Question: I know that the title is not clear! But keep reading and if you can make a better title, then edit it :)
I have the following lines of code:
'''
List<Headline> headlines = new ArrayList<>();
String openingTag = "<NEWS>";
String closingTag = "</NEWS>";
while(xml.contains(openingTag) && xml.contains(closingTag)) {
String partialXml;
partialXml = new String(xml.substring(xml.indexOf(openingTag), xml.indexOf(closingTag) + closingTag.length()));
// Remove what I have stored in another variable using substring. But
// substring uses the same backing array as xml, so is it going to be
// removed from my other variable?
xml = xml.replace(partialXml, "");
headlines.add(makeHeadline(partialXml));
}
'''
In the Android documentations of Java's <URL>:
'''
The returned string shares this string's backing array
'''
So as per my understanding, if I am going to alter 'xml' variable I have to store the result of 'String.substring(int, int)' in a variable using 'new String(xml.substring(int, int))'
Am I right in this conclusion?
If I am right, then why Android Studio complain about this and notifys me as it is a redundant?
Screenshot:

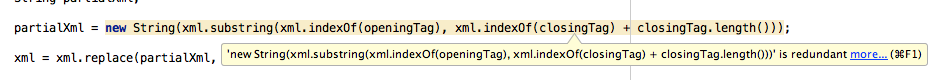
Answer: A string in Java originally consisted of a backing array of characters and a 'start/length' indication (or it may be 'start/end', I can't remember - suffice to say it had enough information to use the same actual character array in a backing store when doing substrings).
This allowed strings (which are immutable) to share the same data, such as with:
'''
str1 = new String("Pax is great");
str2 = str1.substring(0,3);
'''
In memory, that would have looked something like:
'''
str1 (backing, 0, 12)
str2 (backing, 0, 3)
+------------+
backing = |Pax is great| (shared)
+------------+
'''
So creating a string from a substring operation (which is itself a new string) was indeed redundant, as per the preceding diagram (except for one case, see below).
If you one of the strings with something like 'str2 = new String("xyzzy")', or any other operation that means it can no longer use the same characters, then it would get a backing value automatically.
I believe this changed in later releases of the JVM (<URL>. This is the case I referred to earlier, the case where the original behaviour could cause troubles where you allocated a large string, took a small substring of it, then got rid of the original.
In that case, the string would have kept the backing array despite the fact it didn't need it all.
That was the reason for 'new String(str.substring(...))' "trick" in that it created a backing array (a smaller one) for the new string when using the original method.
With the changes made that removed the sharing, 'substring()' now produces a new backing array regardless. Hence the 'new String(str.substring(...))' trick is no longer needed.